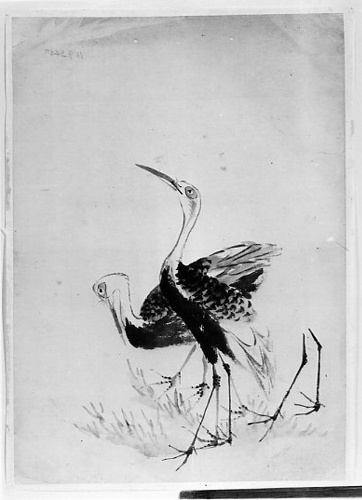
Artist: Hokusai School
Date: 19th century
Object type: Painting
Classification: Paintings
Medium: Unmounted painting; ink and watercolor on paper
Culture: Japan
Period: Edo period (1615–1868)
Dimensions: 15 3/8 x 10 7/8 in. (39.1 x 27.6 cm)
Department: Asian Art
Credit line: Fletcher Fund, 1938
Accession year: 1938
Repository: Metropolitan Museum of Art, New York, NY
Tags: Cranes